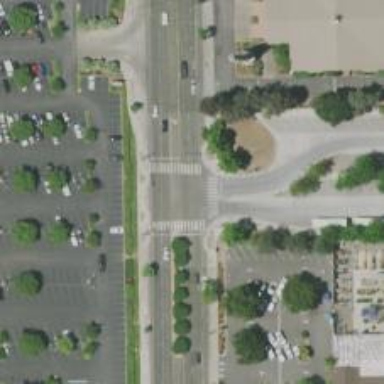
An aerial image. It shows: Solid stop line on the road.